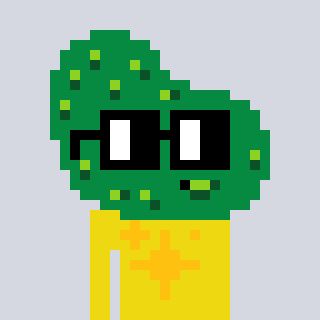
a pixel art character with square black glasses, a pickle-shaped head and a yellow-colored body on a cool background